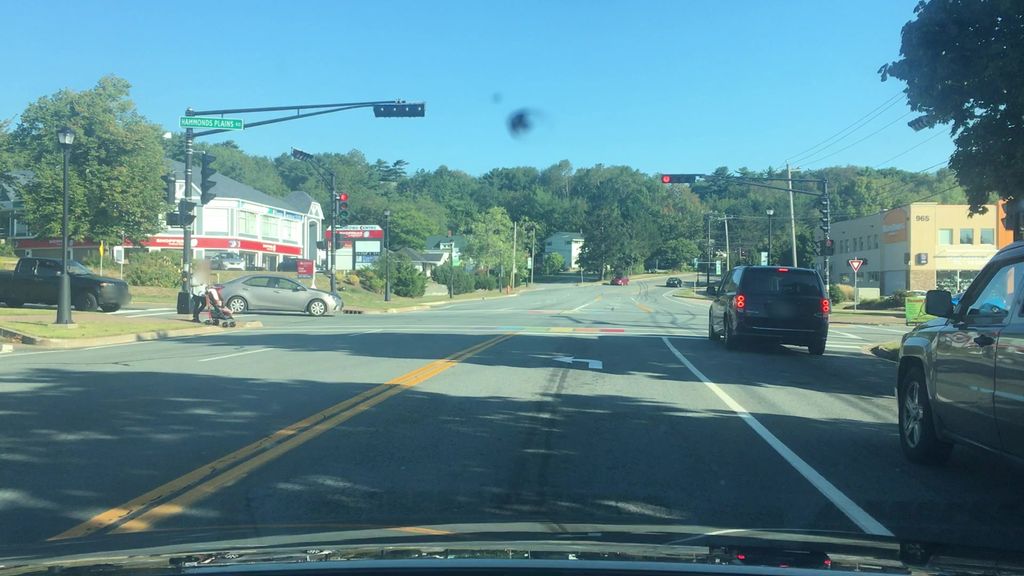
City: halifax